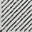
Piece: xx